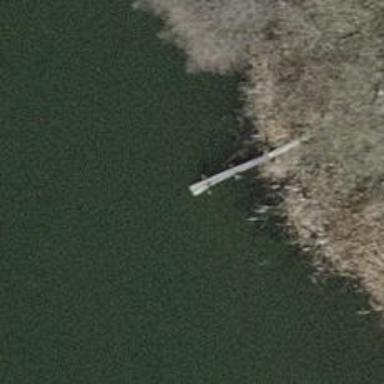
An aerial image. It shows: Boardwalk path crossing over the road.